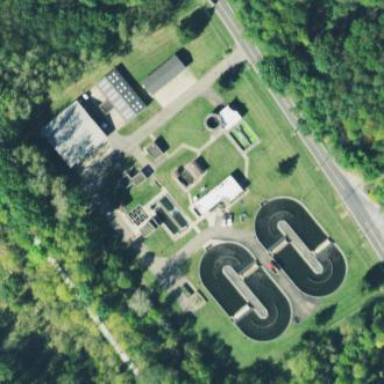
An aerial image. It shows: Wastewater plant.